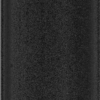
Label: dusty